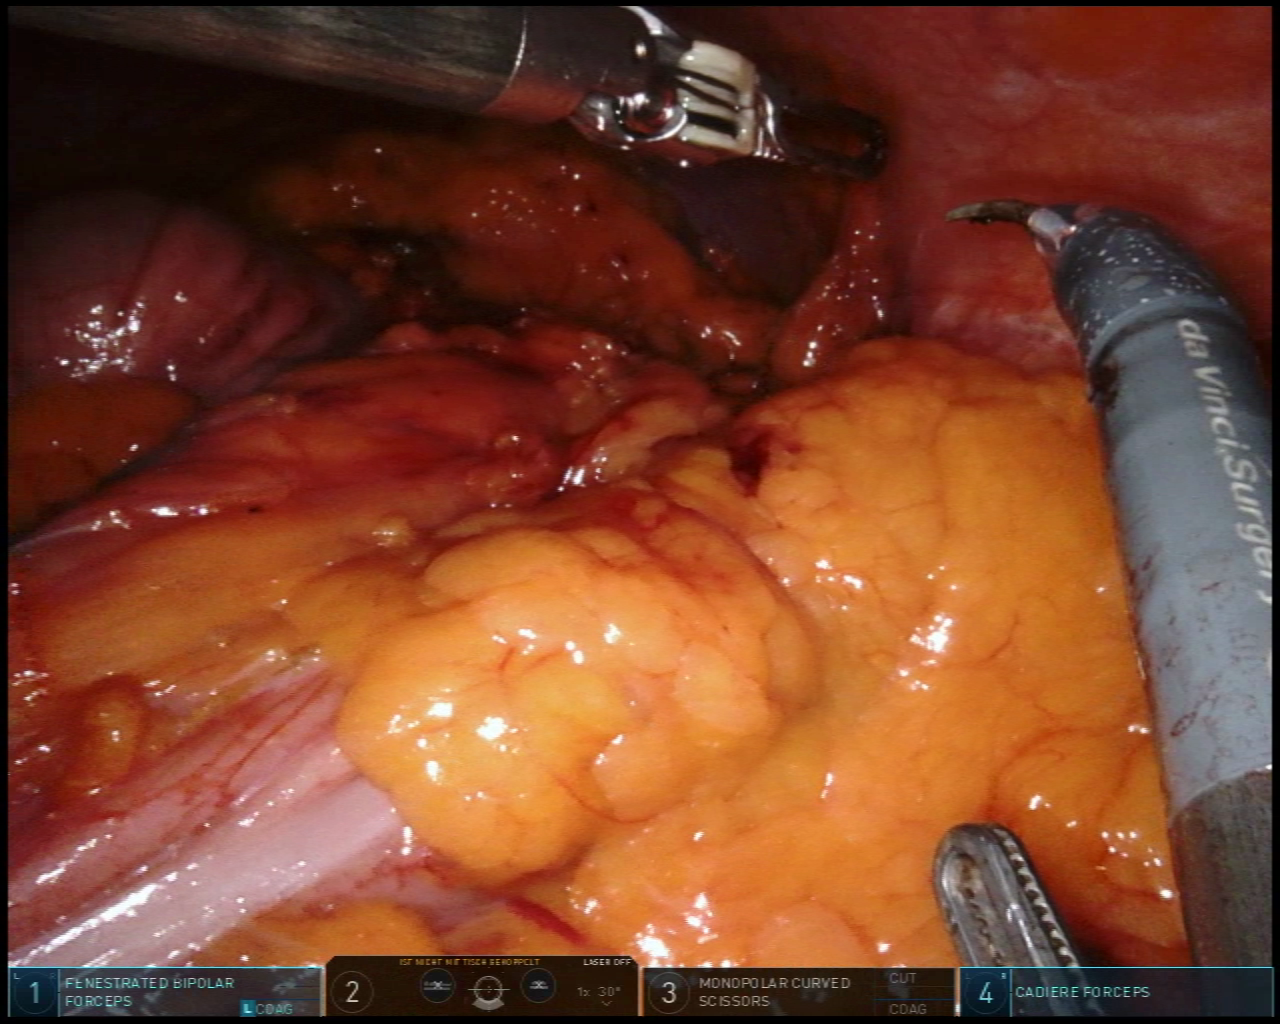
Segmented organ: abdominal_wall
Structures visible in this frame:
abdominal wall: yes
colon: yes
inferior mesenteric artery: no
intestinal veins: no
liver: no
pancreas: no
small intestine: no
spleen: no
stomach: no
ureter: no
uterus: no
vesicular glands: no